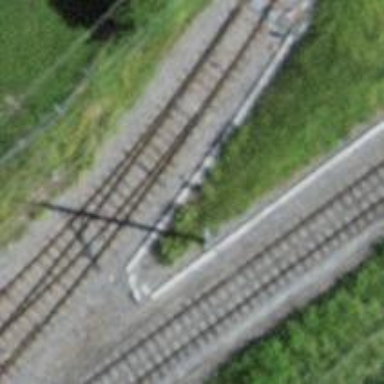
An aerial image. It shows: Railway switch.